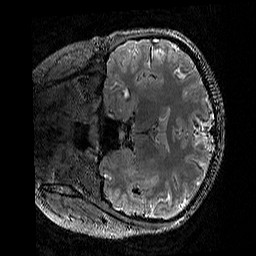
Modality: T2w
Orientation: coronal
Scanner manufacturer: siemens
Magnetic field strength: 3 T
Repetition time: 3.2 s
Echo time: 0.428 s